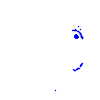
Particle: pion